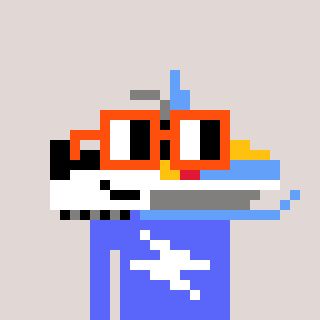
a pixel art character with square orange glasses, a snowmobile-shaped head and a purple-colored body on a warm background